Question: I'm new to the AdWords world but I can figure out these different values.

This is a simple test keyword analysis in the Google Keywords Planner Tool. With all the filters turned off.
Can anyone explain please?
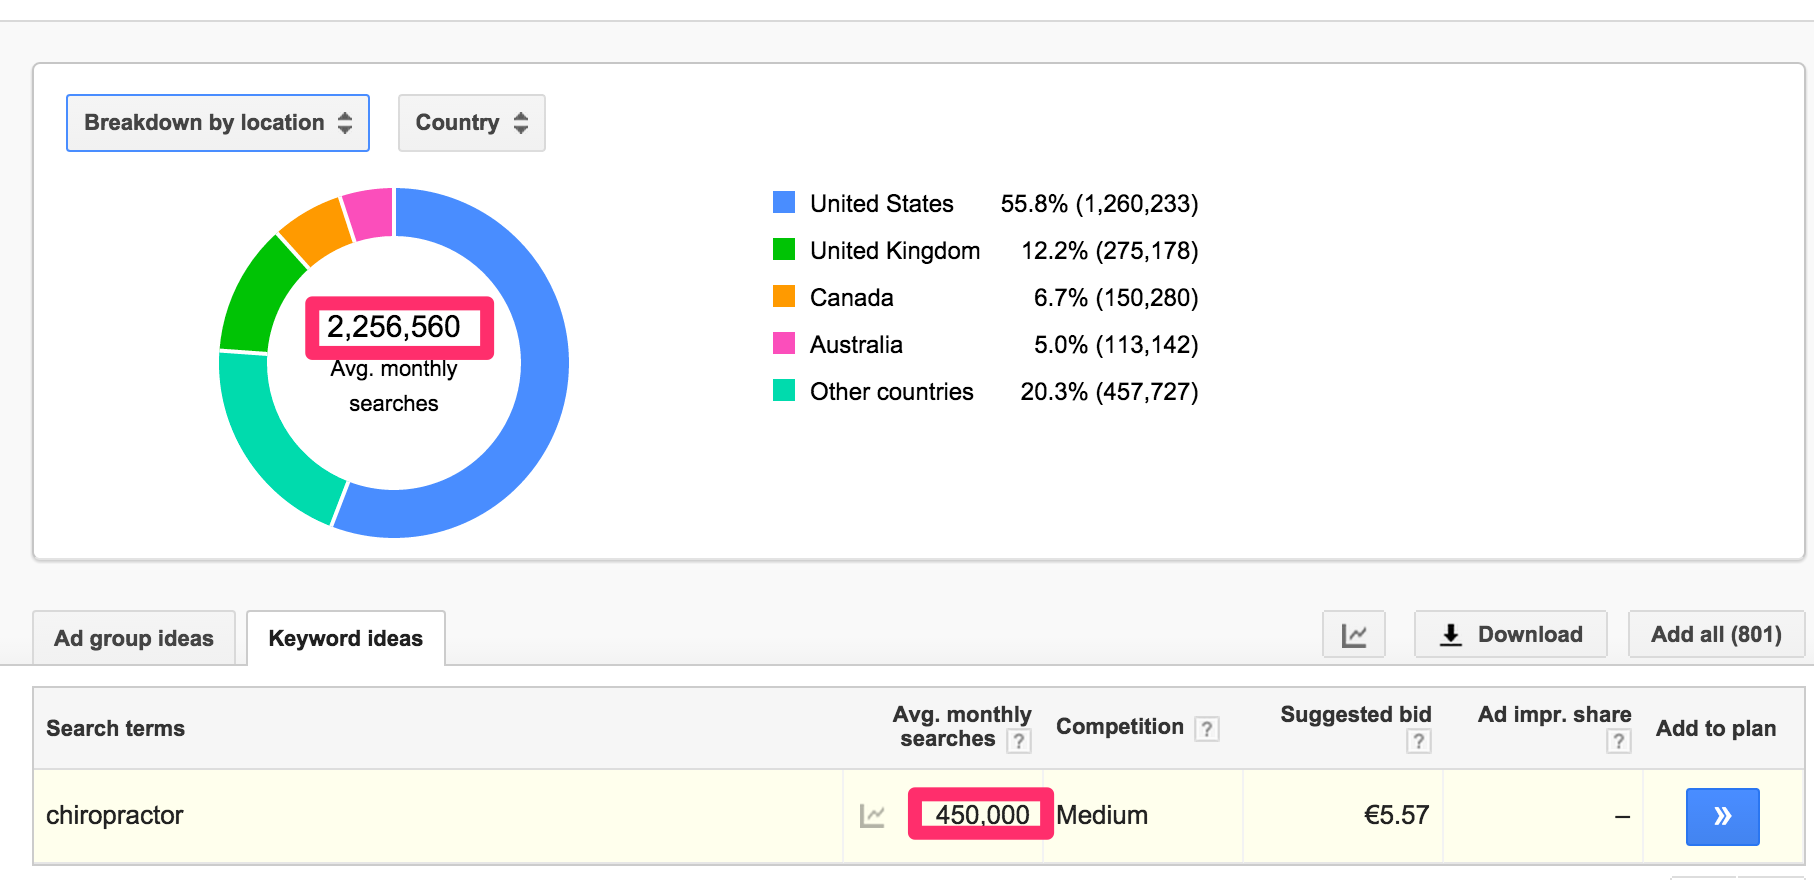
Answer: Because you are using "Search for new keywords using a phrase, website or category" planner is showing search volume for all the keywords in all the ad groups that Google's recommending (sum of all suggested keywords)
you need to use "" and send only one keyword to get this particular keyword break downs.
<URL>